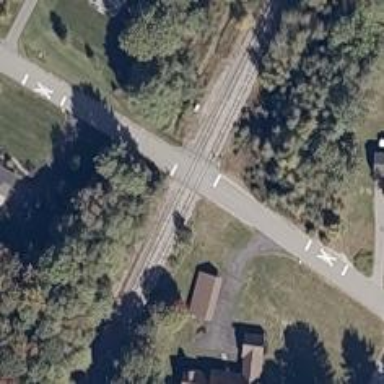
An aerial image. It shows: Railway level crossing.